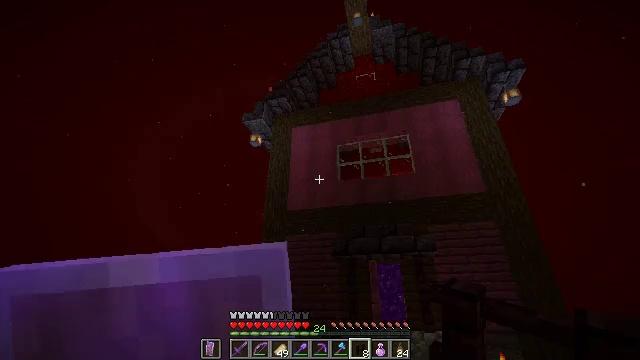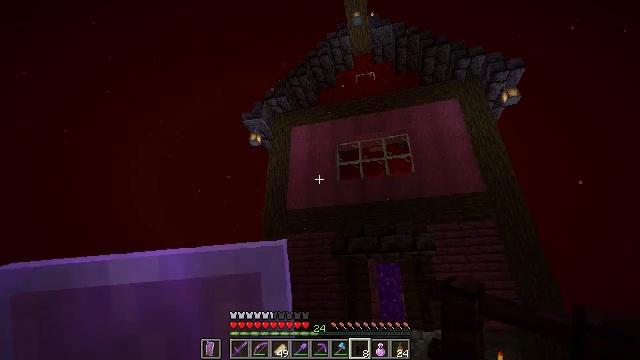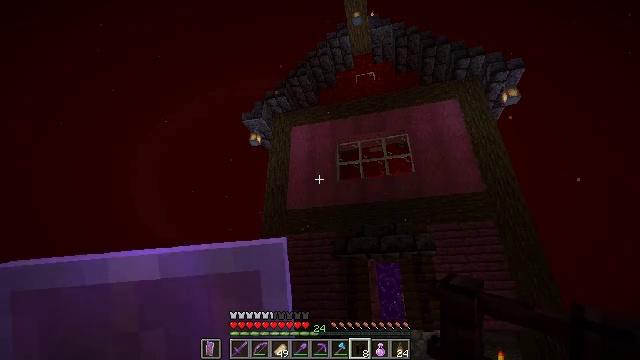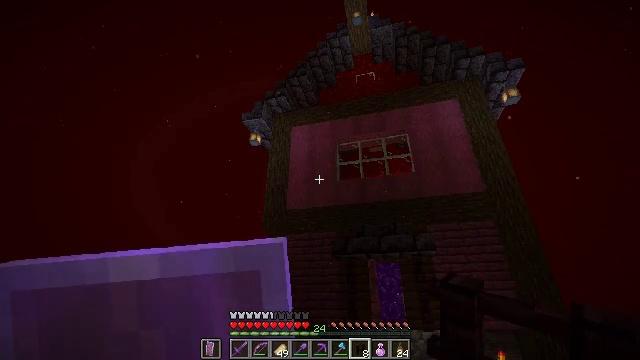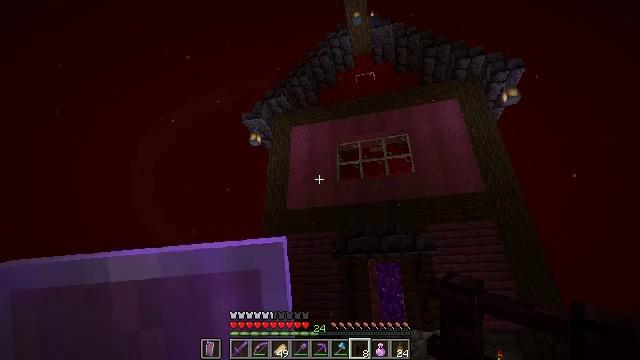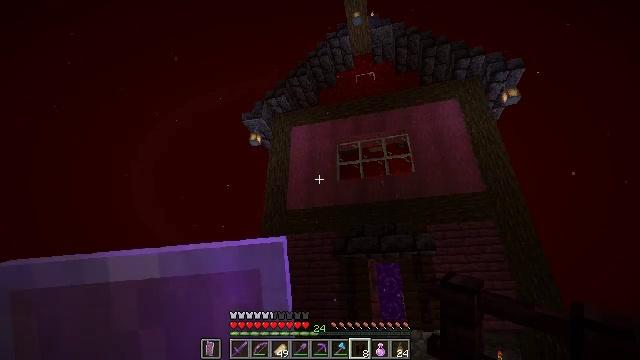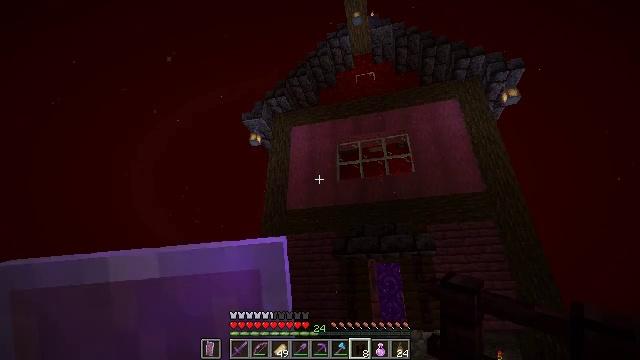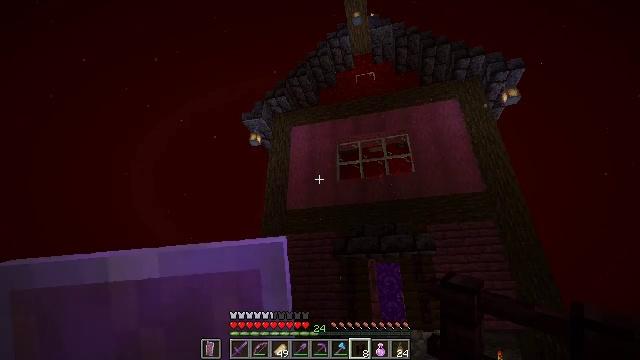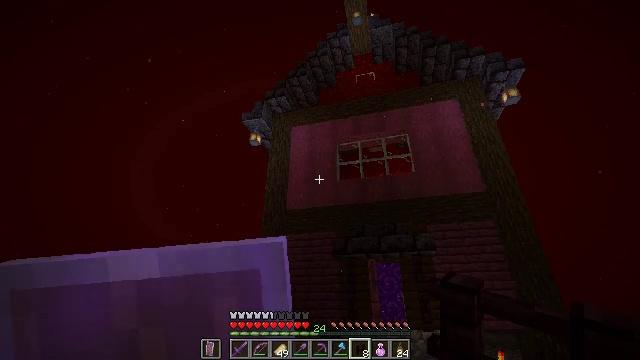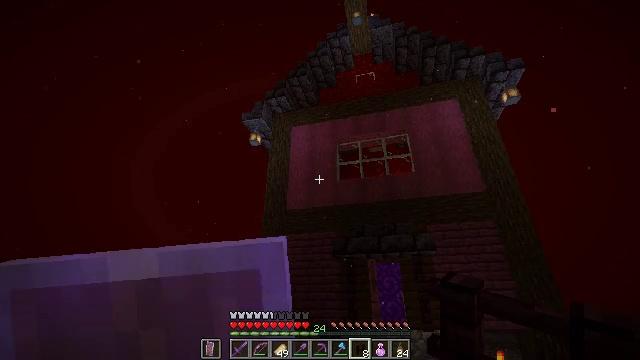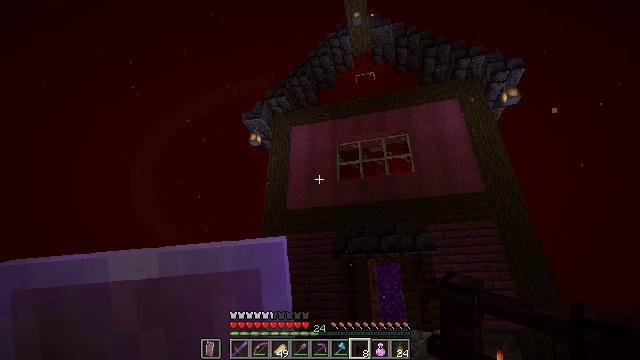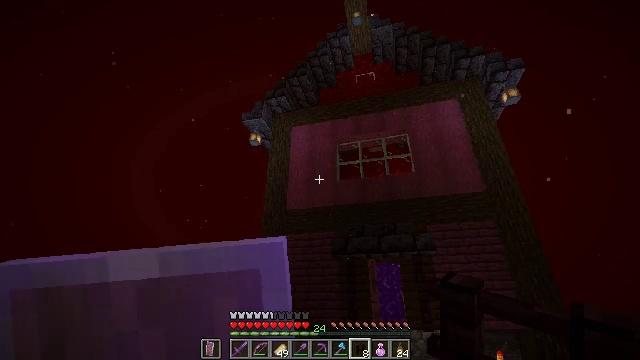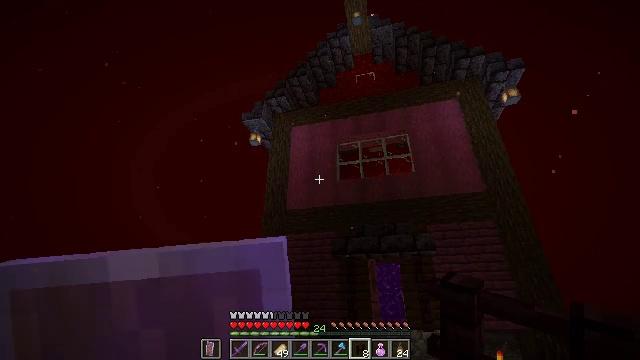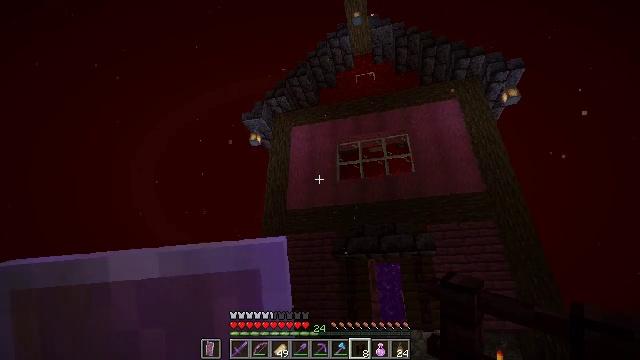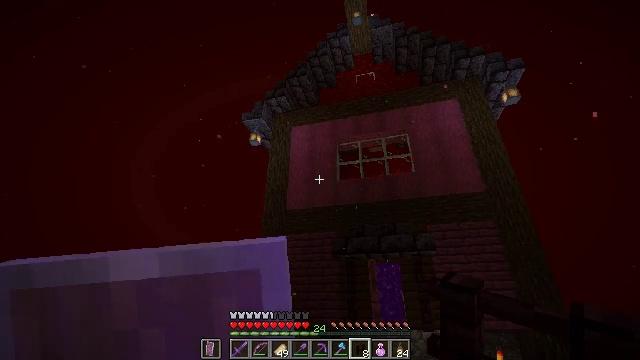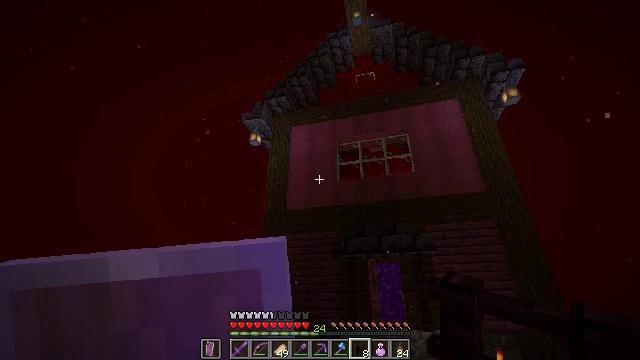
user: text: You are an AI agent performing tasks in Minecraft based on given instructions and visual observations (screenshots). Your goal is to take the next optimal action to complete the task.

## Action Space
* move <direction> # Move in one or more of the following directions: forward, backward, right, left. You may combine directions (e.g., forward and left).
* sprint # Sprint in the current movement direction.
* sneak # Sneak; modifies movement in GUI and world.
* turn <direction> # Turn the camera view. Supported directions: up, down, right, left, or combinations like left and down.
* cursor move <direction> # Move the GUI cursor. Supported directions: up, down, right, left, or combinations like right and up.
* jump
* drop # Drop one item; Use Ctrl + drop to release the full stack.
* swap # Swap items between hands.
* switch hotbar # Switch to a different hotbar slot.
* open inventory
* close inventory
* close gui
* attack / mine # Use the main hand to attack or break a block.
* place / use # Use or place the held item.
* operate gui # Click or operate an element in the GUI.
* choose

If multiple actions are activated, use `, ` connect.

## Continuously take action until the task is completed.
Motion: motion action
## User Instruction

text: Collect crimson planks from the environment.
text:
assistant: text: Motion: no_op
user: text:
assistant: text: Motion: no_op
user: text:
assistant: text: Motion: no_op
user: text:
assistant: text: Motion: no_op
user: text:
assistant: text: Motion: no_op
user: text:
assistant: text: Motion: no_op
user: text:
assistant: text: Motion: no_op
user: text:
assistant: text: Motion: no_op
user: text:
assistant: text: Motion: no_op
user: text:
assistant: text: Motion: no_op
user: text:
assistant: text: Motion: no_op
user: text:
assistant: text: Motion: no_op
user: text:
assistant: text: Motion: no_op
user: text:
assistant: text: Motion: no_op
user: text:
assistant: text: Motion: no_op
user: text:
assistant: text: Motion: no_op
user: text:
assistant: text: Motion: no_op
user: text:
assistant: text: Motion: no_op
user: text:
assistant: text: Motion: no_op
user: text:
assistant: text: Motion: no_op
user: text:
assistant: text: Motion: no_op
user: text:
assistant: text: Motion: no_op
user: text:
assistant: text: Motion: no_op
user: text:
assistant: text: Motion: no_op
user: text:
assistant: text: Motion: no_op
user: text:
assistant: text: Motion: no_op
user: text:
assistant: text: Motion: no_op
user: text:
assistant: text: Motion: no_op
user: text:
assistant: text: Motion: no_op
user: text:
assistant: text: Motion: no_op